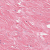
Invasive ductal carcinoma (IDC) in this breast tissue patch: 0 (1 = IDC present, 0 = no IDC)